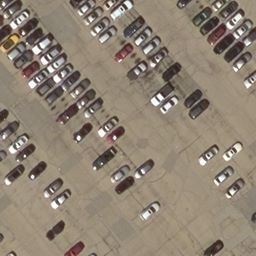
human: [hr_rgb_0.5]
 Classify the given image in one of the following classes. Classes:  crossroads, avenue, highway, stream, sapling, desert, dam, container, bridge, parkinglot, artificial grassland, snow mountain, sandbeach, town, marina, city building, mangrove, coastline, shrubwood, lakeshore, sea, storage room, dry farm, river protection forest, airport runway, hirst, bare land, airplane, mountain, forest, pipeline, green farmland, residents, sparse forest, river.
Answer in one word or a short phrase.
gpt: parkinglot